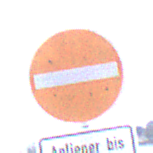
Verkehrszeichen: VerbotDerEinfahrt
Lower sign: SonstigeFahrzeugePersonengruppenFrei3
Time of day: MorningAfternoon
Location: Outdoor (Nature)
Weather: Overcast
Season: NotSpecified
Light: Natural